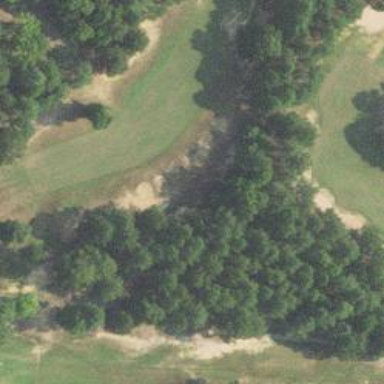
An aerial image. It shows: Service road used as golf cart path.